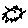
Label: sun